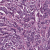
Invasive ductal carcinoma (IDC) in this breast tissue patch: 1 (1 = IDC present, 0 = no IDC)